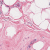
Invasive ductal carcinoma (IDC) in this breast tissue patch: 0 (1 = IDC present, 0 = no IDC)